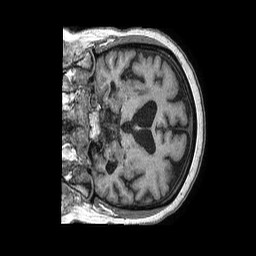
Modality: T1w
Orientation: coronal
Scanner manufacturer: philips
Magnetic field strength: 1.5 T
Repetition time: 0.007574 s
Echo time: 0.00344 s